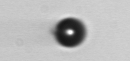
Label: bead